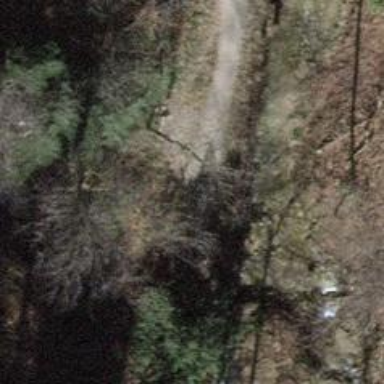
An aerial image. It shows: Footway bridge.